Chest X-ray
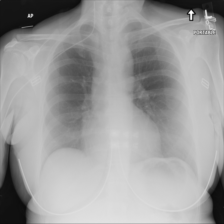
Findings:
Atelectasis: negative
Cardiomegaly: negative
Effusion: negative
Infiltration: negative
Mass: negative
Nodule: negative
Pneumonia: negative
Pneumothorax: negative
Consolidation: negative
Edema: negative
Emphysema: negative
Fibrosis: negative
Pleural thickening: negative
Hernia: negative